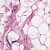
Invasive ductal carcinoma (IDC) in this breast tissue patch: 0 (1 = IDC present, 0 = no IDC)